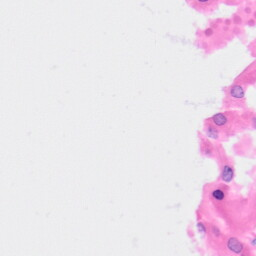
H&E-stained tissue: Kidney